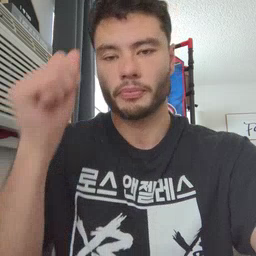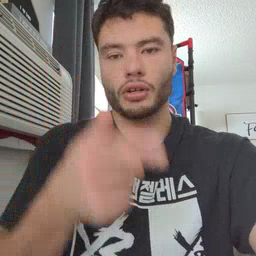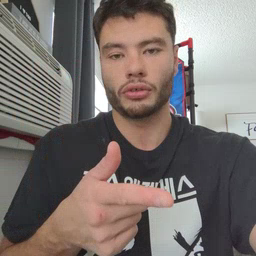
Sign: brother